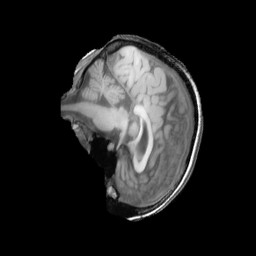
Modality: T1w
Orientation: sagittal
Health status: ill
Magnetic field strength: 3 T